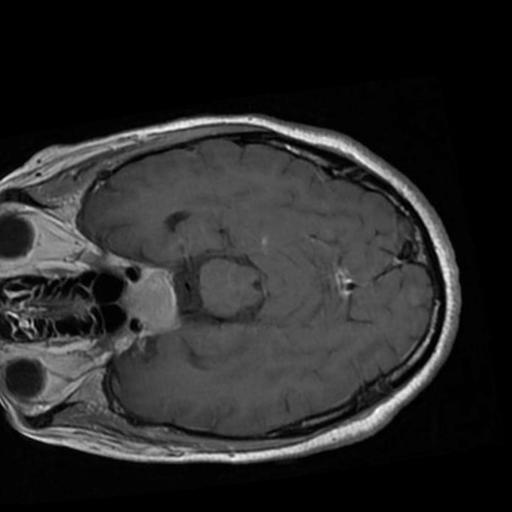
Label: brain_tumor